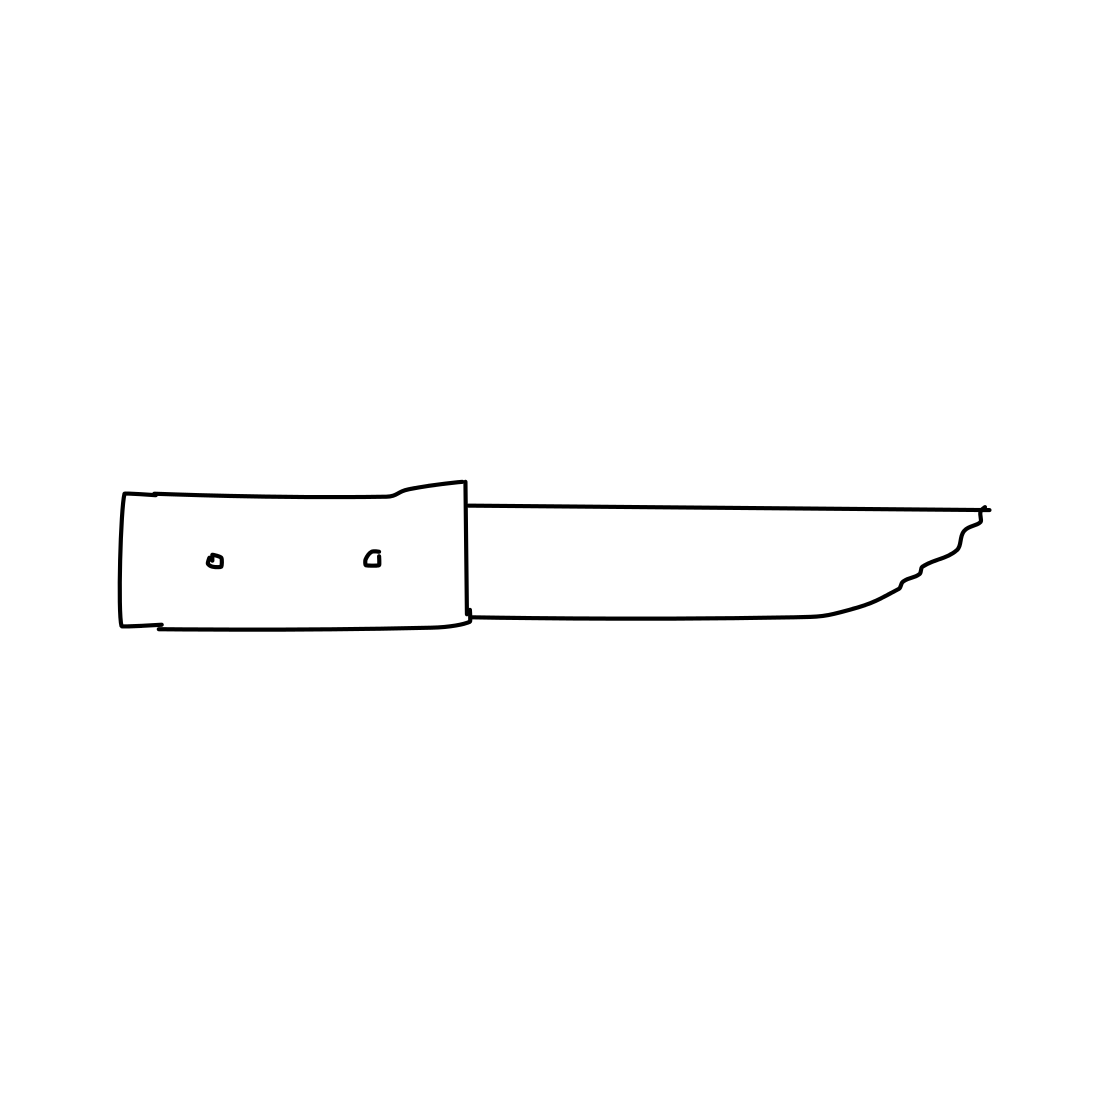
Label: knife